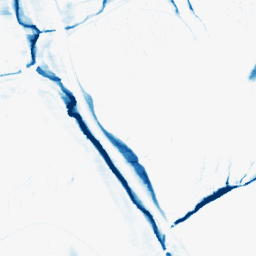
Category: morphological
Decomposition family: morphological_ellipse
Decomposition parameters: operation: closing
width: 5
height: 20
Upsampling method: sinc_blackman
Upsampling parameters: scale: 2
kernel_size: 8
Upsampling scale: 2